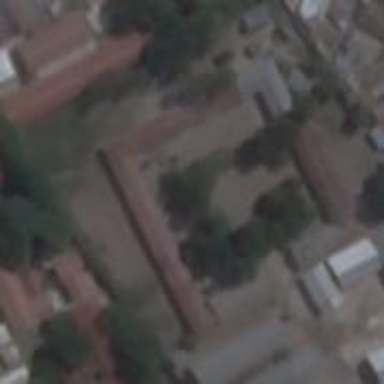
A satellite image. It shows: School.